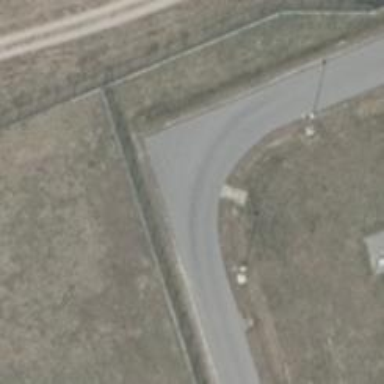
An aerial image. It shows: Asphalt service road.